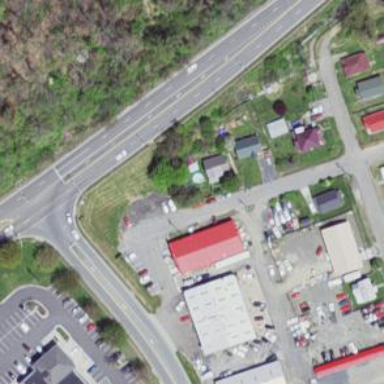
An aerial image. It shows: Convenience shop.